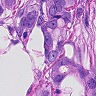
Metastatic tissue present: yes